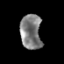
Tissue: prostate
Cell type: T cells
Senescence score: 0.2642
Nuclear area (px): 720
Mean DAPI intensity: 127.314